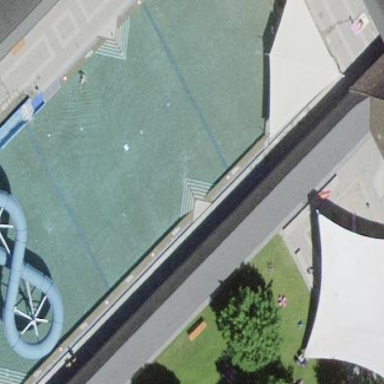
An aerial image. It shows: Swimming pool area designated for leisure and sport.